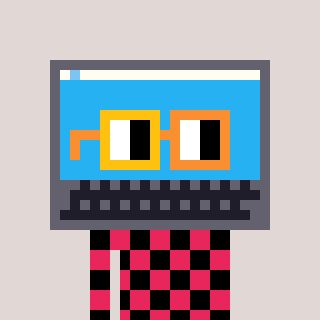
a pixel art character with square yellow and orange glasses, a laptop-shaped head and a redpinkish-colored body on a warm background